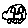
Label: car